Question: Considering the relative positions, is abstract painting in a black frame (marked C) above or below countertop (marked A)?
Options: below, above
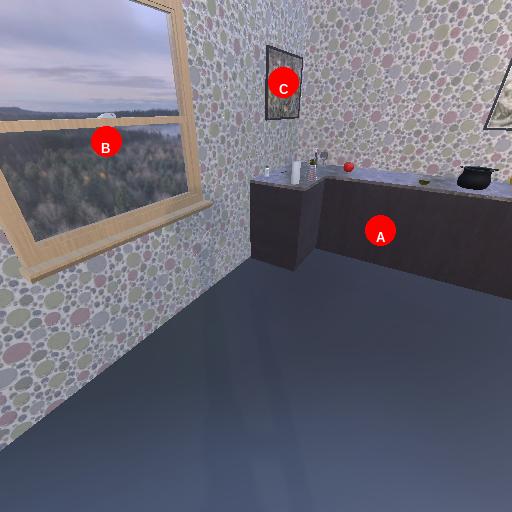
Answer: below